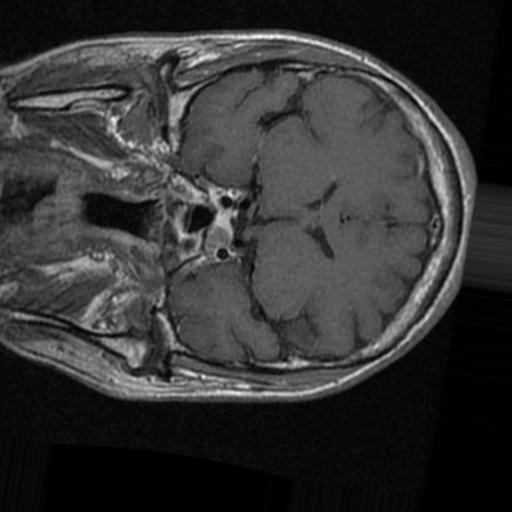
Label: brain_tumor